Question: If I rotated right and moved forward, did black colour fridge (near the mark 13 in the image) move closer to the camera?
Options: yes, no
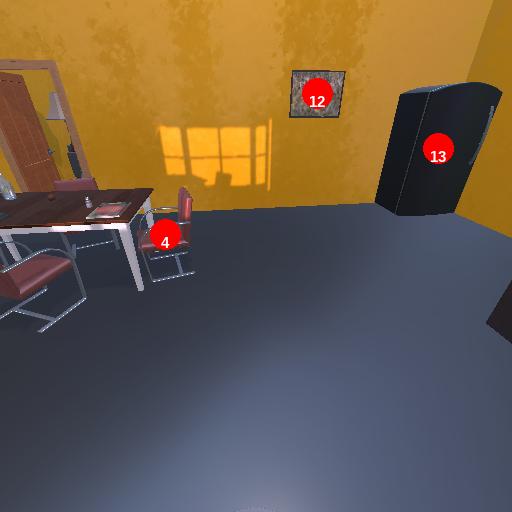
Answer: yes